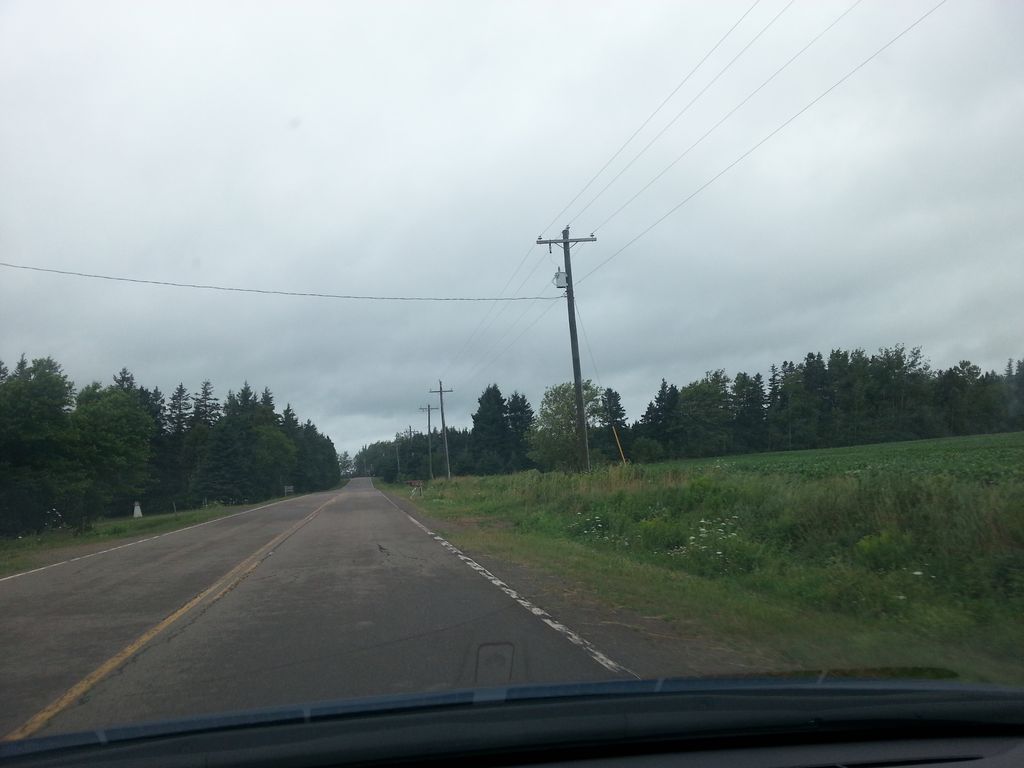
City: charlottetown